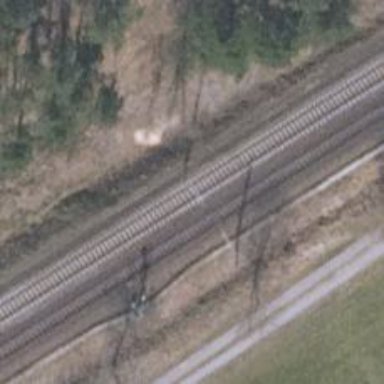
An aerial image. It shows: Milestone along the railway track with catenary mast.